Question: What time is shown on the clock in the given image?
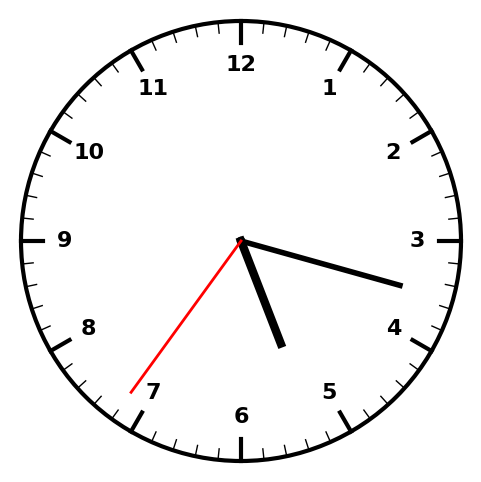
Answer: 05:17:36